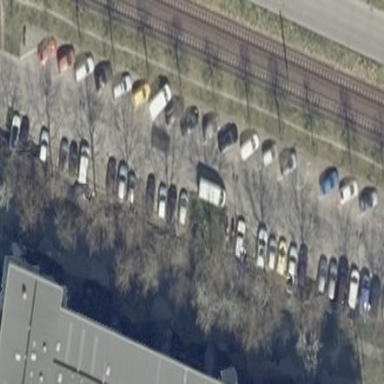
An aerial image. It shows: Parking available on the street side.